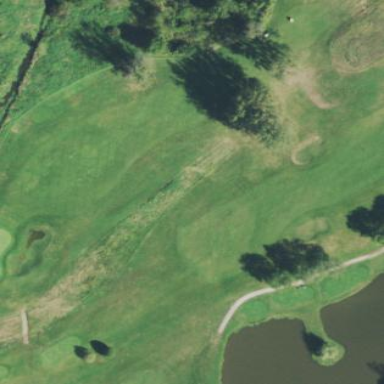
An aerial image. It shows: Golf fairway in the image.